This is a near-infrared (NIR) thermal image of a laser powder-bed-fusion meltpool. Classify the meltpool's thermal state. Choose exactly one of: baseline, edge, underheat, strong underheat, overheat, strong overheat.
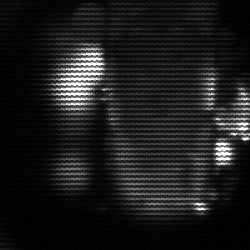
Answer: strong underheat